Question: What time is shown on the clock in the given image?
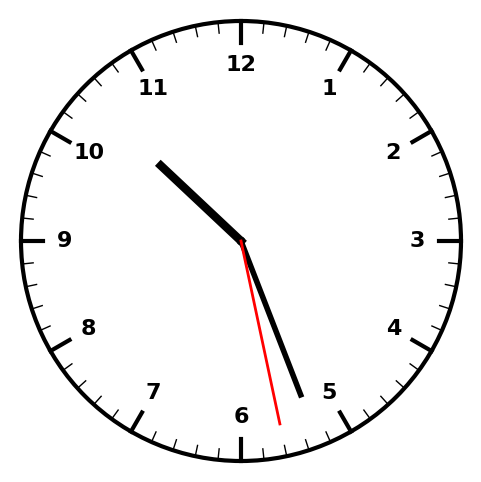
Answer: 10:26:28